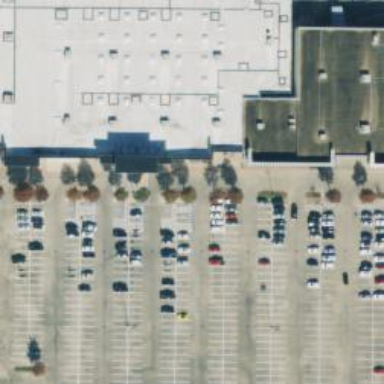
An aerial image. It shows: Parking space.